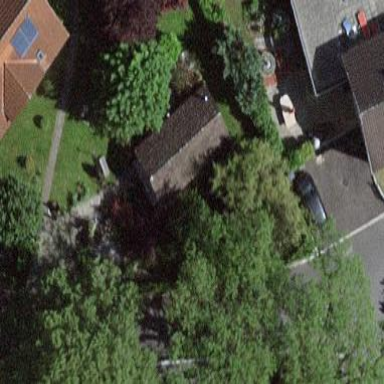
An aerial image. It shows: Garage building.